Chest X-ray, PA view. Patient: 29 years old, sex F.
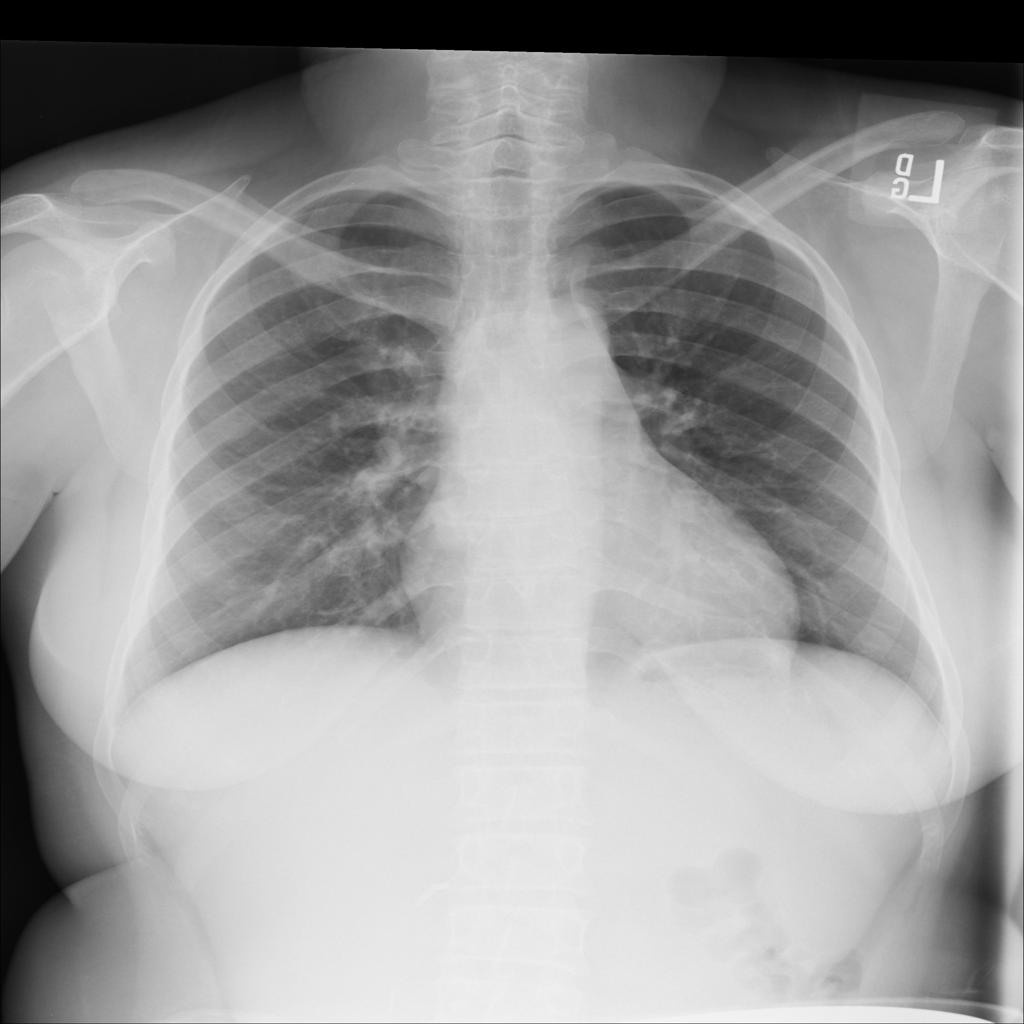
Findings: No Finding